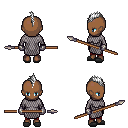
a pixel art fantasy rpg character, female body template, human, dark skin, chain mail, red pants, white mohawk hairstyle, metal gloves, gray slippers, spear, four views (front, back, left, right), 2x2 character sprite sheet, small pixel art, hard edges, no anti-aliasing